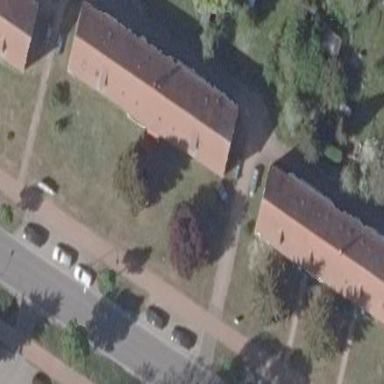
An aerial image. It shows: Image showing building with apartments.